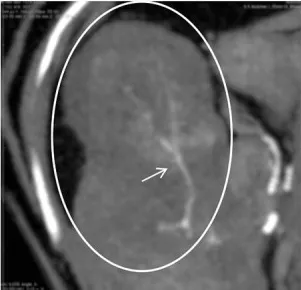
CT images of the hepatic tumor (circles) and surrounding liver parenchyma in the arterial.
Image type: radiology (ct)